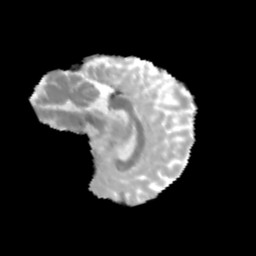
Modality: MD
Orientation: sagittal
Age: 11
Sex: male
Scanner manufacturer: siemens
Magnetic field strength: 3 T
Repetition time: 3.8 s
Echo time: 0.07 s